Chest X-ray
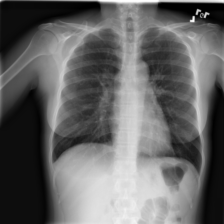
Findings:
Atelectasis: negative
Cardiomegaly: negative
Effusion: negative
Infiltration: negative
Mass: negative
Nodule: negative
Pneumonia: negative
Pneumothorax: negative
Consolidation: negative
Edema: negative
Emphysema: negative
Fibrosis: negative
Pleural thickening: negative
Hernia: negative